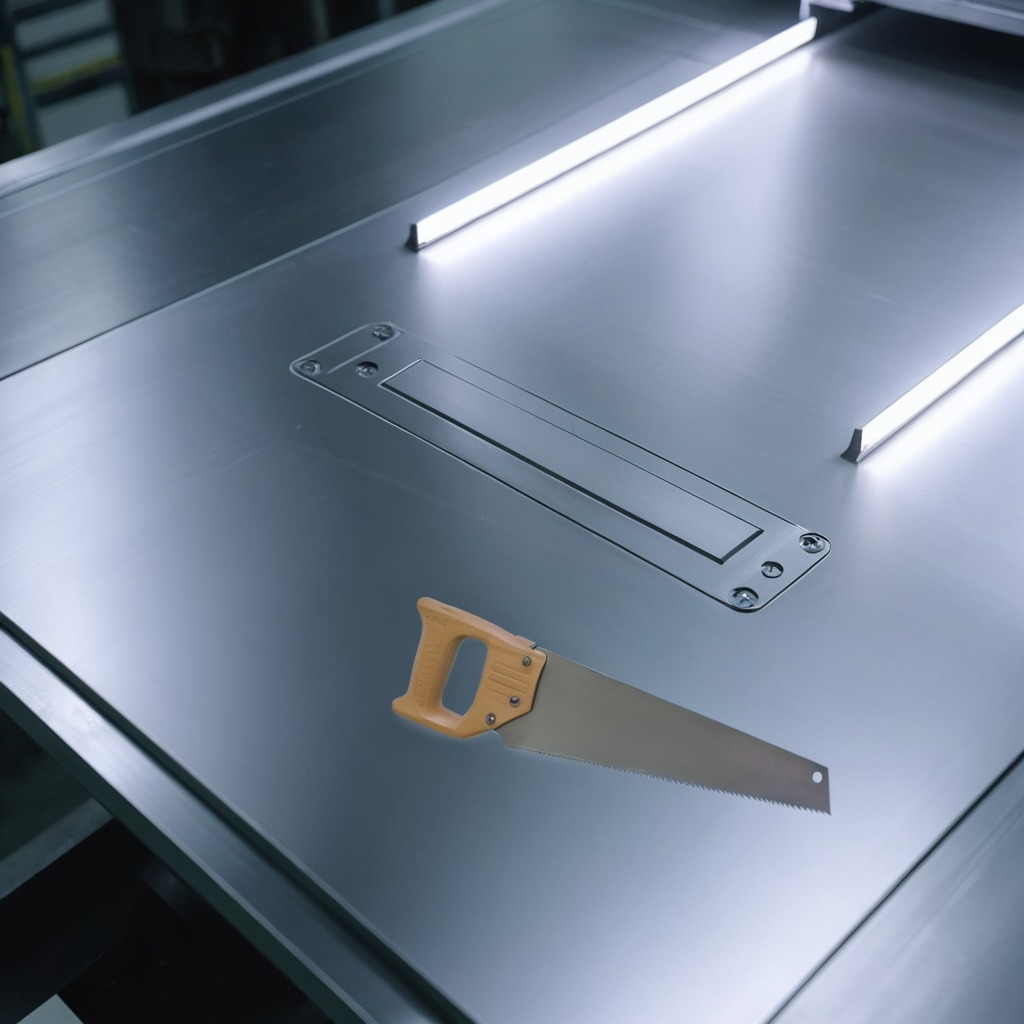
A metal saw is lying on a metal table in a machine shop under fluorescent lights.